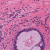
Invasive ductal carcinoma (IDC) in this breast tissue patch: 0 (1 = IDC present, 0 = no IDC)